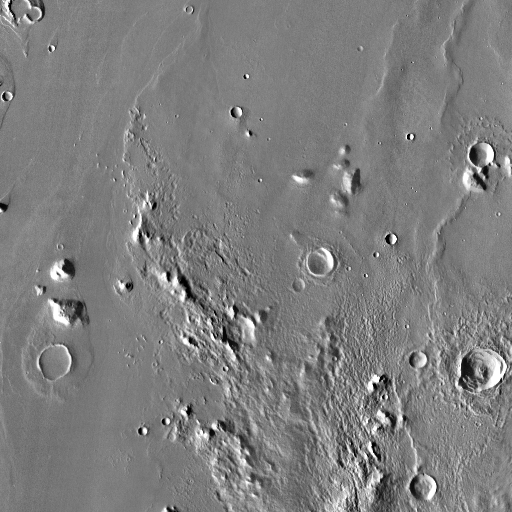
Crater classes present: Background, Other, Layered, Buried, Secondary